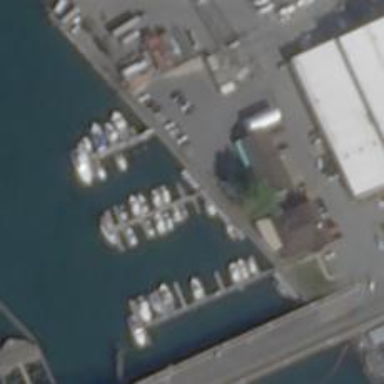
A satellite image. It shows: Man-made pier.